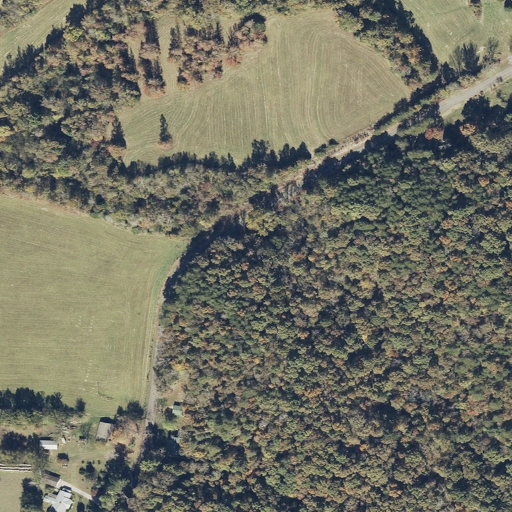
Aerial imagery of valley in Alabama named Cryder Hollow containing deciduous forest, pasture, open development, mixed forest, low intensity development, and medium intensity development